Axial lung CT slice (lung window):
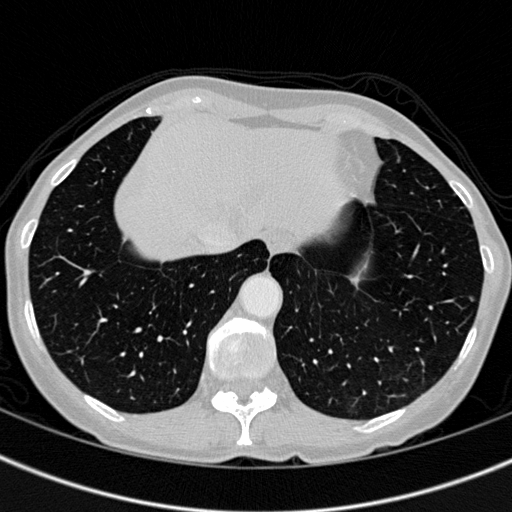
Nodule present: yes
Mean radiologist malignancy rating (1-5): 4